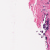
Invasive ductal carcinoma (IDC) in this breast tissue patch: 0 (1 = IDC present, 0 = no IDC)